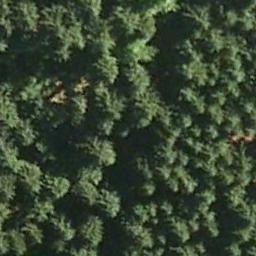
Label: forest